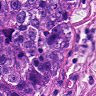
Metastatic tissue present: yes